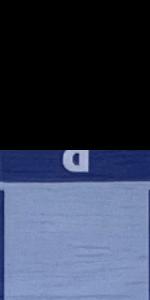
Label: Empty